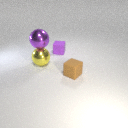
large yellow metal sphere behind small brown rubber cube